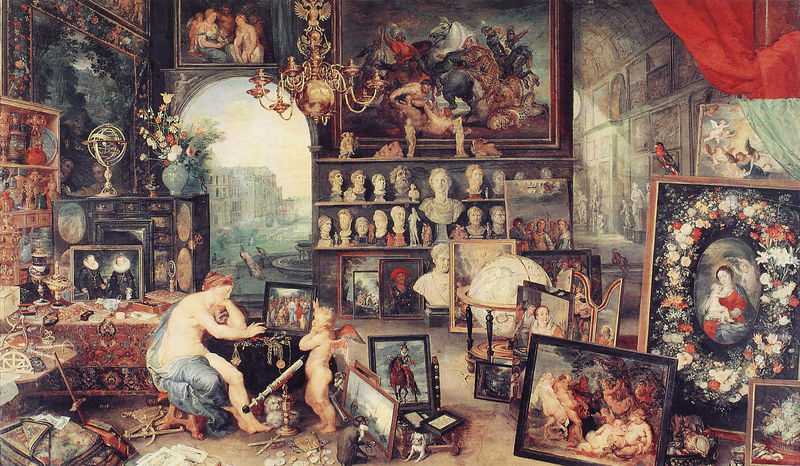
Titel: Allegorie des Sehens
Künstler: Jan Brueghel d. Ä.
Institution: Madrid, Museo del Prado
Schlagwörter: gemälde, kopf, nackt, stadt, blumen, frau, köpfe, raum, schwarz, weiss, haus, rot, teppich, rahmen, öl, häuser, brunnen, pferde, engel, putte, putto, vase, bilder, bogen, büste, muse, leuchter, vasen, portait, sammlung, büsten, amor, globus, cupido, fester, gemäldesammlung, werkzeuge, kamp, teleskop, bildert, lauchter